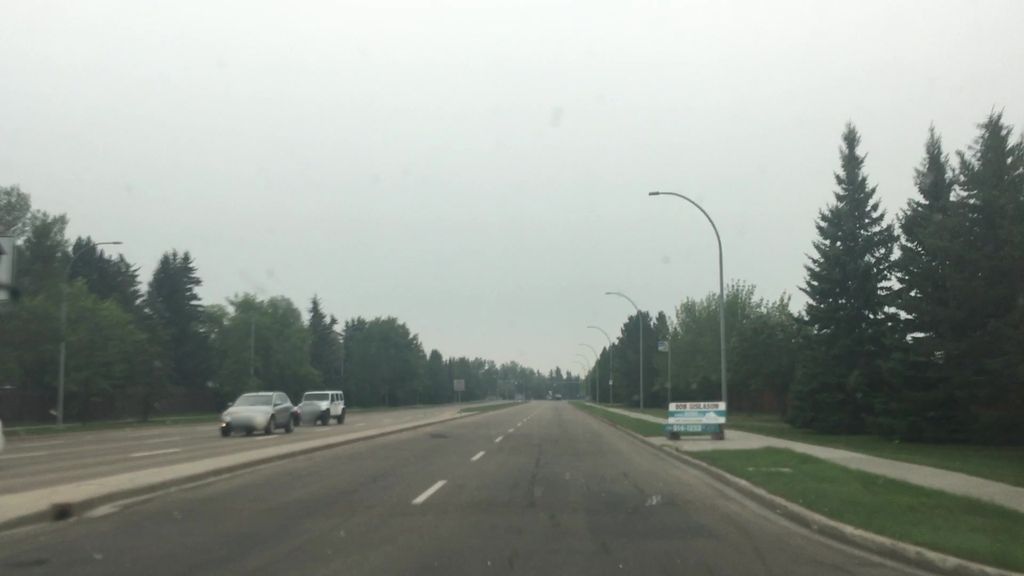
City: edmonton